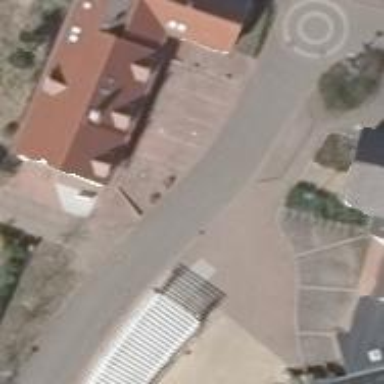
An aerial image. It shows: Retail building with gabled roof.